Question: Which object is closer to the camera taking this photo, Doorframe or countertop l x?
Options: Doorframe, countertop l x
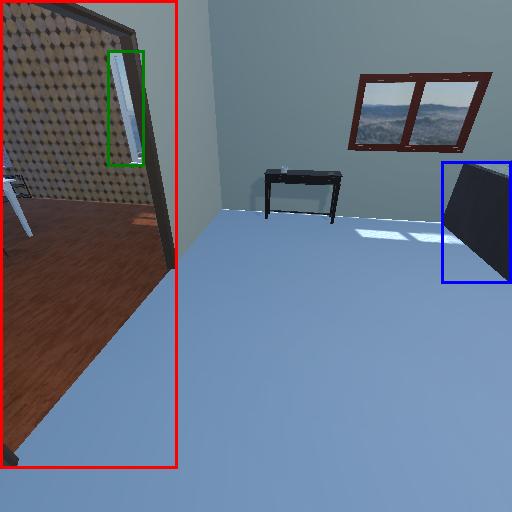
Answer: Doorframe